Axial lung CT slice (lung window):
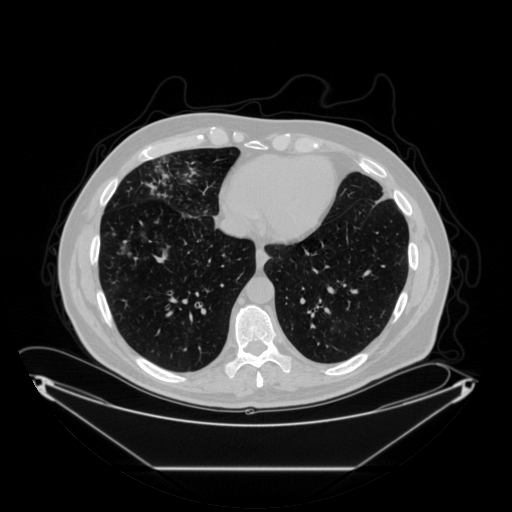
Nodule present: no